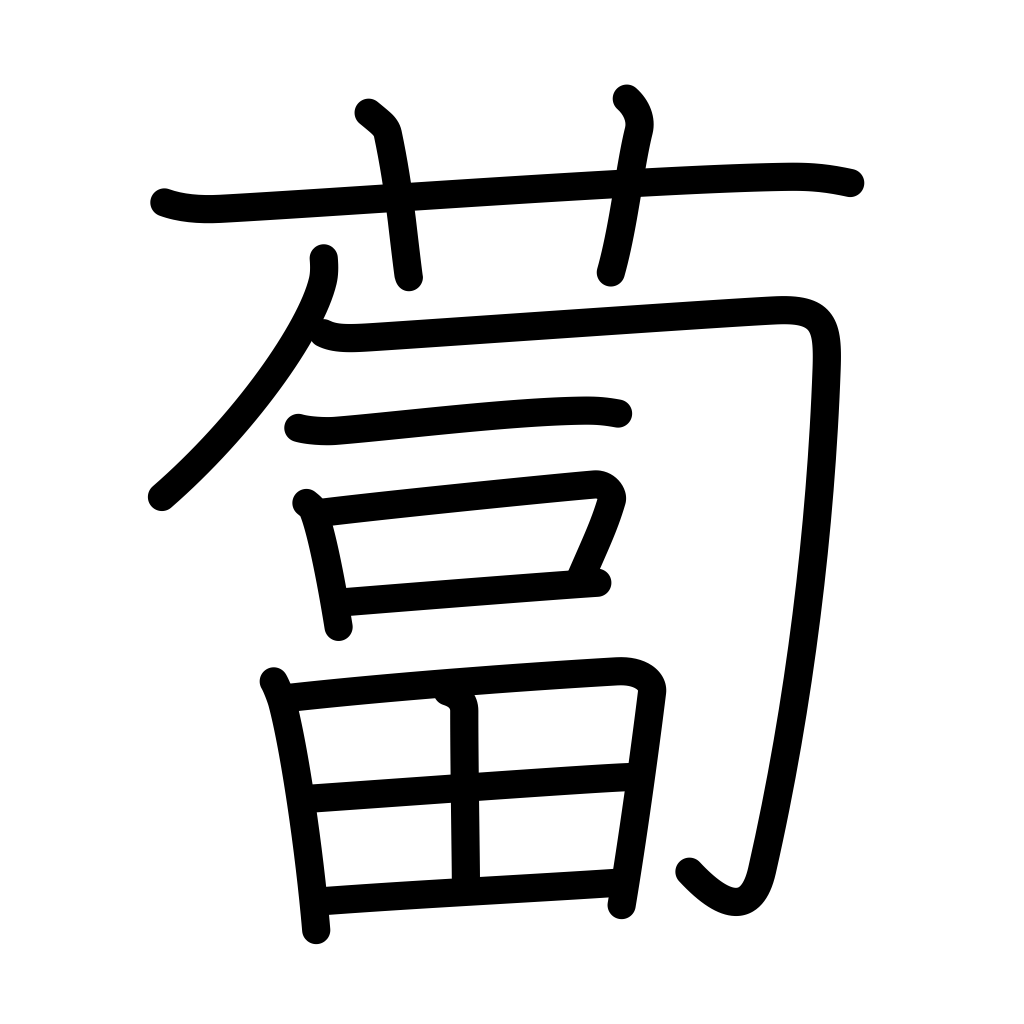
Meaning: giant radish, daikon